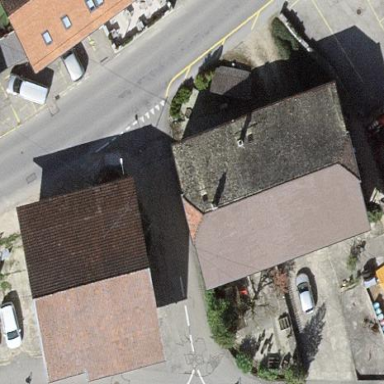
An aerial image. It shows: Building.